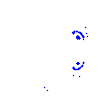
Particle: kaon